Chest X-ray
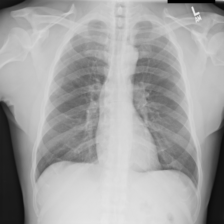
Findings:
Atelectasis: negative
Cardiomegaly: negative
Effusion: negative
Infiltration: negative
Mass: negative
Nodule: negative
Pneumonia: negative
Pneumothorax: negative
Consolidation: negative
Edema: negative
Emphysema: negative
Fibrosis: negative
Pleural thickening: negative
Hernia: negative